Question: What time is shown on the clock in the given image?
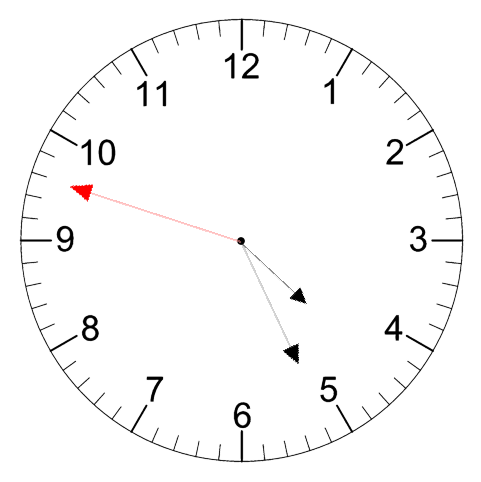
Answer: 04:25:48